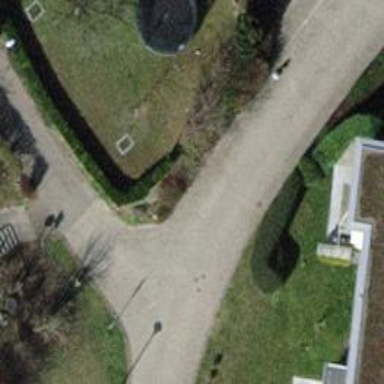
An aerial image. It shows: Service road with paving stones.